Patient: sex M, age 24
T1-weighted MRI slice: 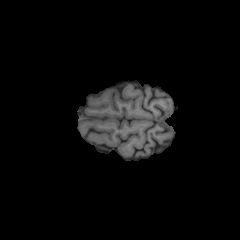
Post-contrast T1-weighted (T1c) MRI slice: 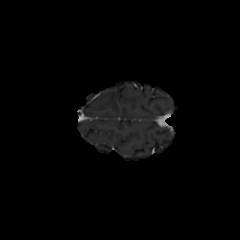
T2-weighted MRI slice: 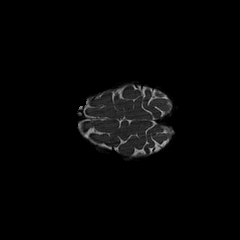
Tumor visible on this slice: no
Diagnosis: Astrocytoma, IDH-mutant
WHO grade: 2